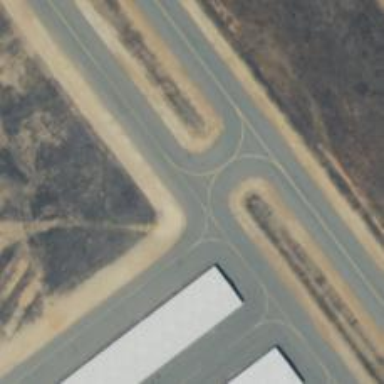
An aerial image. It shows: View of taxiway at the airport.